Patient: sex F, age 32
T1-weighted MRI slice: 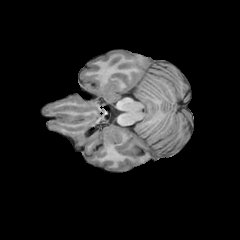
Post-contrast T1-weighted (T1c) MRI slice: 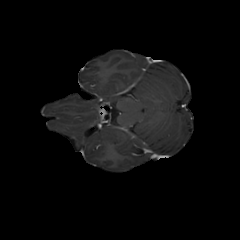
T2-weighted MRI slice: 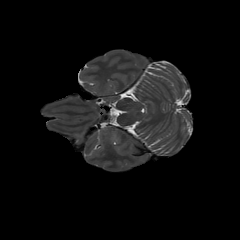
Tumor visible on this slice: no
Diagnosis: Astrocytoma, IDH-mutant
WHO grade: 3